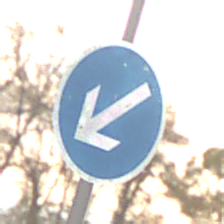
Verkehrszeichen: VorgeschriebeneVorbeifahrtLinks
Umgebung: Outdoor, Nature
Tageszeit: MorningAfternoon
Wetter: Overcast
Licht: Natural
Jahreszeit: NotSpecified
Kontrast: LowContrast